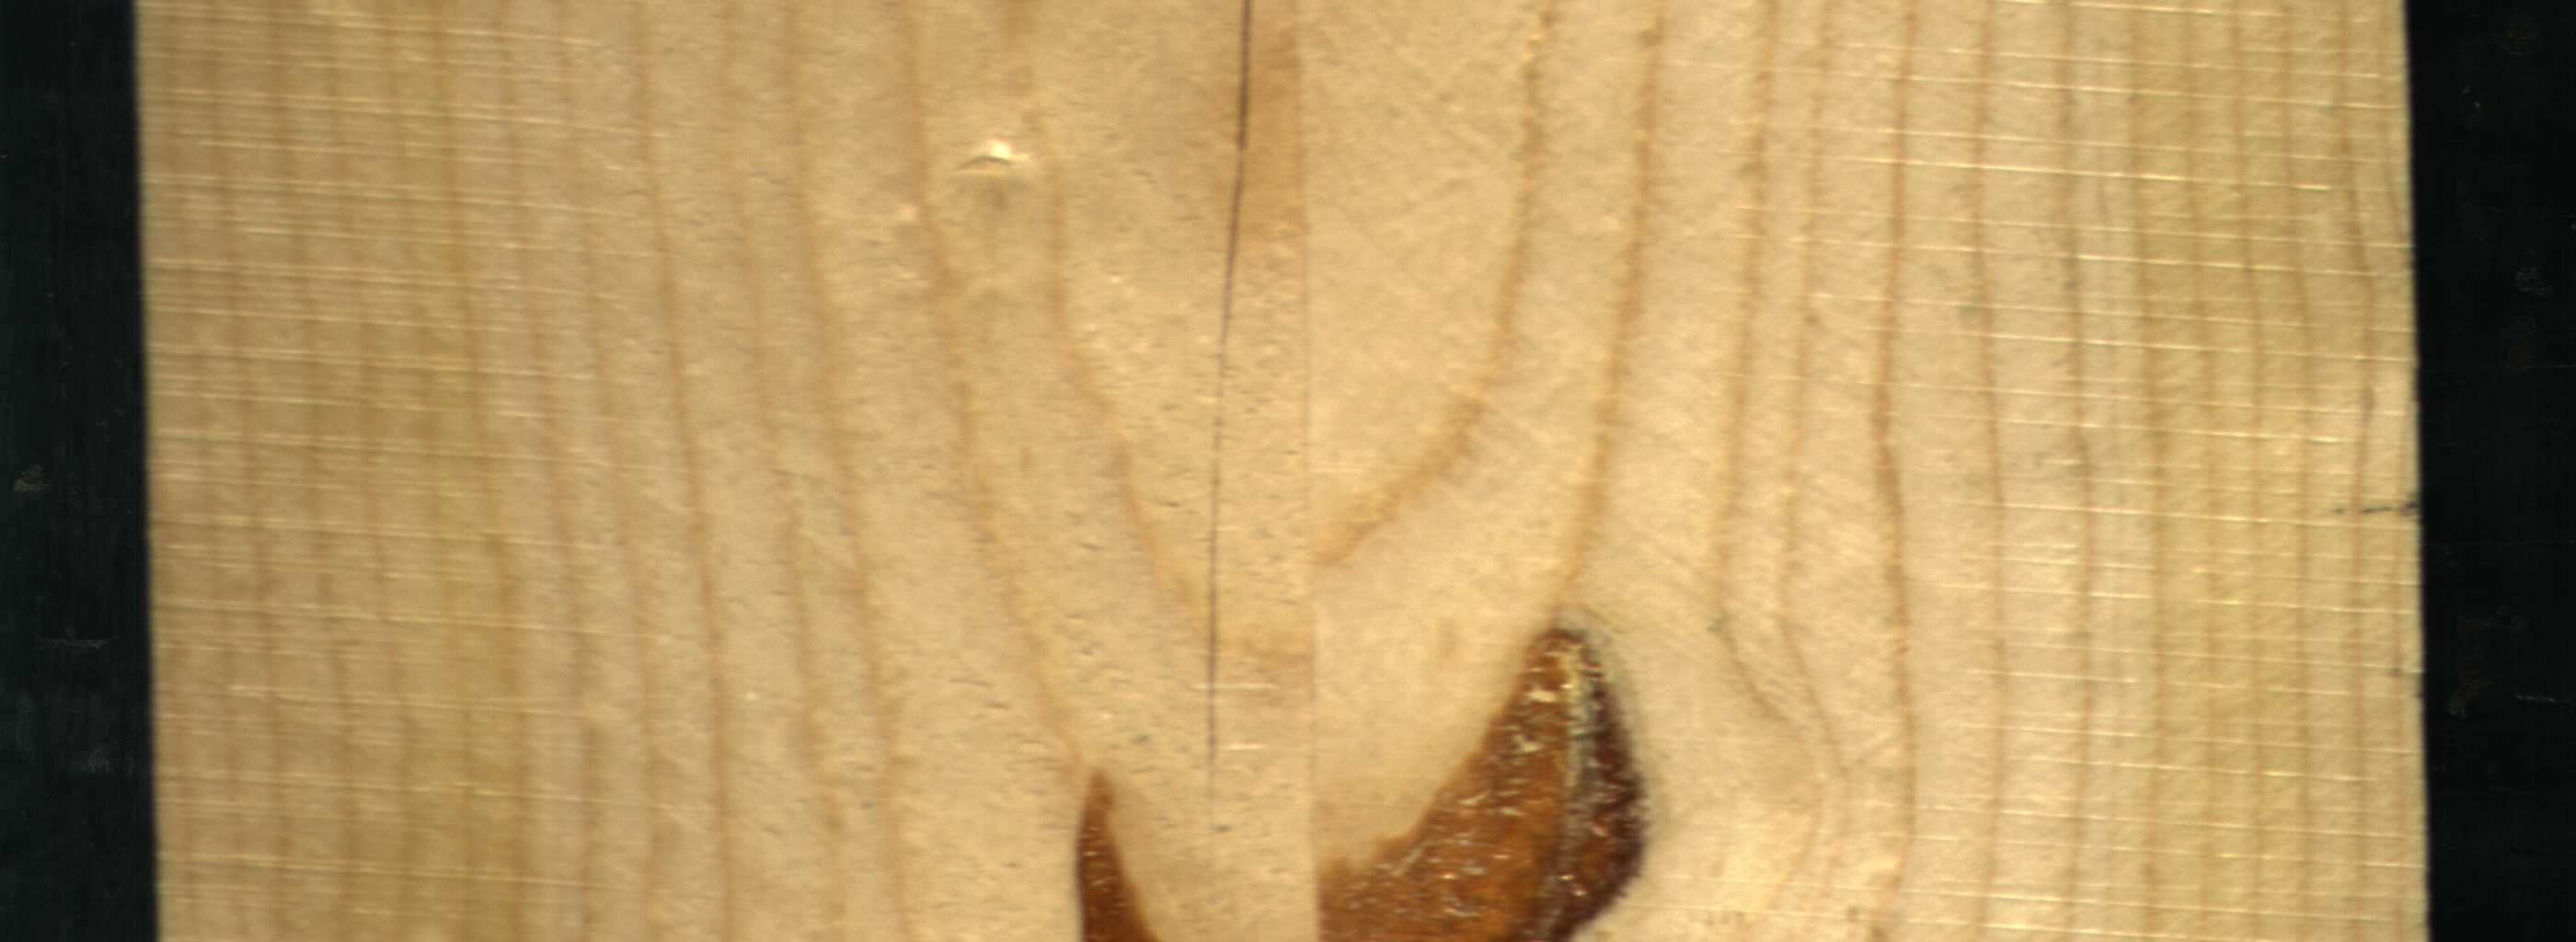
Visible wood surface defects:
resin
resin
Crack